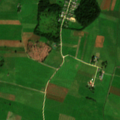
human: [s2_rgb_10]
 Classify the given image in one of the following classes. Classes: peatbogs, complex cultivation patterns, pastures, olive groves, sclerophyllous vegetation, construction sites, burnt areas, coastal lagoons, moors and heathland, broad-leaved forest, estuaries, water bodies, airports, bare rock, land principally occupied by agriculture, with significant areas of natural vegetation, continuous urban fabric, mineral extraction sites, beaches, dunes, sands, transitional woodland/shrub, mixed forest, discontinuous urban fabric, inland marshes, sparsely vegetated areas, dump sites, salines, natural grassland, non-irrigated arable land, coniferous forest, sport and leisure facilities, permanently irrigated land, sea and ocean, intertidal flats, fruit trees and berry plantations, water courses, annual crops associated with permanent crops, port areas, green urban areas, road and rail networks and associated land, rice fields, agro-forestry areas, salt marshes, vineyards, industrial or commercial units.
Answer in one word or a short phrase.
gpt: discontinuous urban fabric, non-irrigated arable land, pastures, land principally occupied by agriculture, with significant areas of natural vegetation